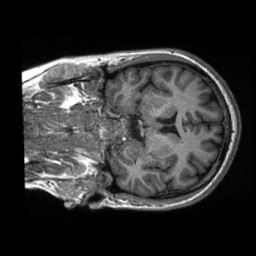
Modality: T1w
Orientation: coronal
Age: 36
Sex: male
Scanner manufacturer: siemens
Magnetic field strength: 3 T
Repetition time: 2.3 s
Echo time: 0.00288 s